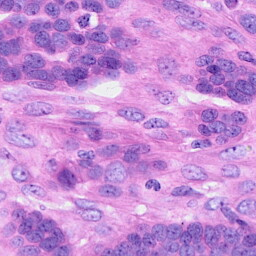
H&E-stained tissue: Ovarian